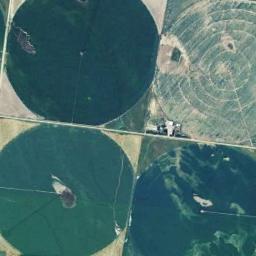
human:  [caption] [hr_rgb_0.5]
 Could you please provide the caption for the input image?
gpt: Some green circle farmland are in the bare land .

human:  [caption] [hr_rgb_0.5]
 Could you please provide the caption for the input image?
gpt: Four neatly arranged circular farmland mixed with dark green and light green, .

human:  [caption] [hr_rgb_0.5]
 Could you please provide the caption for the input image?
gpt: There are many round blue fields .

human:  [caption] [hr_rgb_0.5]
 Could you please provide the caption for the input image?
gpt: Four green circular farmlands are neatly arranged on the ground .

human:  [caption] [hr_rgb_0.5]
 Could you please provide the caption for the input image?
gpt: There are four circular farmlands of the same size next to each other .